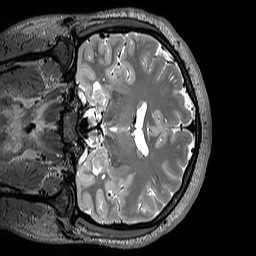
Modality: T2w
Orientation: coronal
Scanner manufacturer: siemens
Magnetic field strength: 3 T
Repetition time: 3.2 s
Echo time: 0.406 s